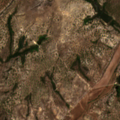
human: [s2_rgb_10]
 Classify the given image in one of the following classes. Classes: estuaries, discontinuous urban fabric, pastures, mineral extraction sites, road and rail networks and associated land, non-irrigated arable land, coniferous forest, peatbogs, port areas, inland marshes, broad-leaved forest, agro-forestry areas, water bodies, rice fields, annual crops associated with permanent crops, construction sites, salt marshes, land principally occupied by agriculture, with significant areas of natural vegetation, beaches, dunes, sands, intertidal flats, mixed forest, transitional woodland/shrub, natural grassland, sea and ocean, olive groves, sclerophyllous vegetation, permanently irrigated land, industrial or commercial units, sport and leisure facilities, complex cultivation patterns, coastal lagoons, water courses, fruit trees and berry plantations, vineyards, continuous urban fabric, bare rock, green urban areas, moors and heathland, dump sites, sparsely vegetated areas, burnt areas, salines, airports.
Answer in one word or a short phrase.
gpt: complex cultivation patterns, agro-forestry areas, broad-leaved forest, transitional woodland/shrub